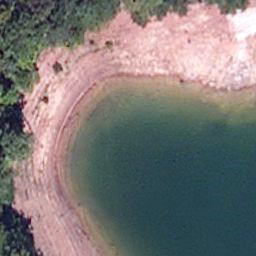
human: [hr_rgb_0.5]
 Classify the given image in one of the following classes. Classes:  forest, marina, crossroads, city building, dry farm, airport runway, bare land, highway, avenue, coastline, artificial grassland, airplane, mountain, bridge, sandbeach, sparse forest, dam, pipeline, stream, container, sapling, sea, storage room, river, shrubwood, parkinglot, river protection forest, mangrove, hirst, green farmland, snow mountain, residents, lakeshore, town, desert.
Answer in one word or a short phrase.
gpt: lakeshore